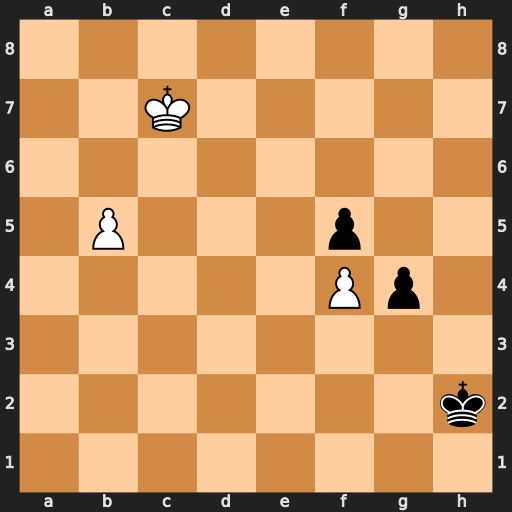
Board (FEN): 8/2K5/8/1P3p2/5Pp1/8/7k/8
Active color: w
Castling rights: -
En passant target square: -
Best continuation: b6 g3 b7 g2 b8=Q g1=Q Qh8+